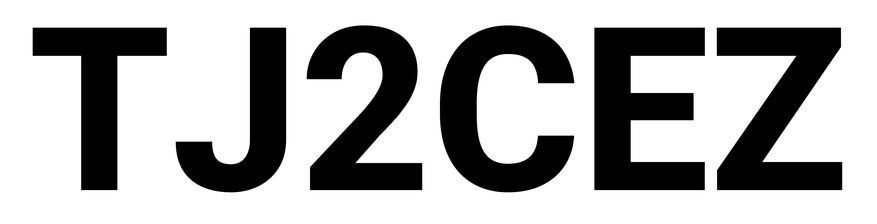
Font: Roboto_ExtraBold